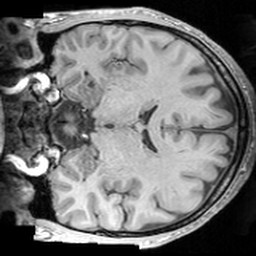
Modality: T1w
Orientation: coronal
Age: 31
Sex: male
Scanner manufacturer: siemens
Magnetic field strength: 3 T
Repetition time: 1.63 s
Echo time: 0.00311 s